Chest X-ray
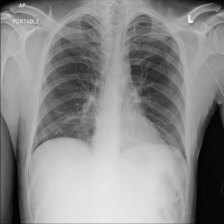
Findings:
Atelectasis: negative
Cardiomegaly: negative
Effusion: negative
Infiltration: negative
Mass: negative
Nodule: negative
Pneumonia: negative
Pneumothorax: negative
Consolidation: negative
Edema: negative
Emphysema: negative
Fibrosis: negative
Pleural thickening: negative
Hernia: negative